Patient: sex F, age 56
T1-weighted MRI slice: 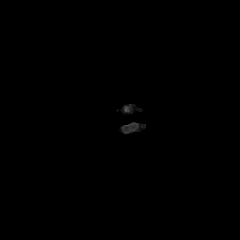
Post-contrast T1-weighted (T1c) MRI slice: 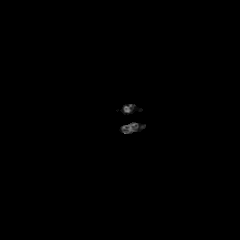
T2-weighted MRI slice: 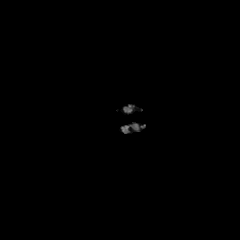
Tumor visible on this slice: no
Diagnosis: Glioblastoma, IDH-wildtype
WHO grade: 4